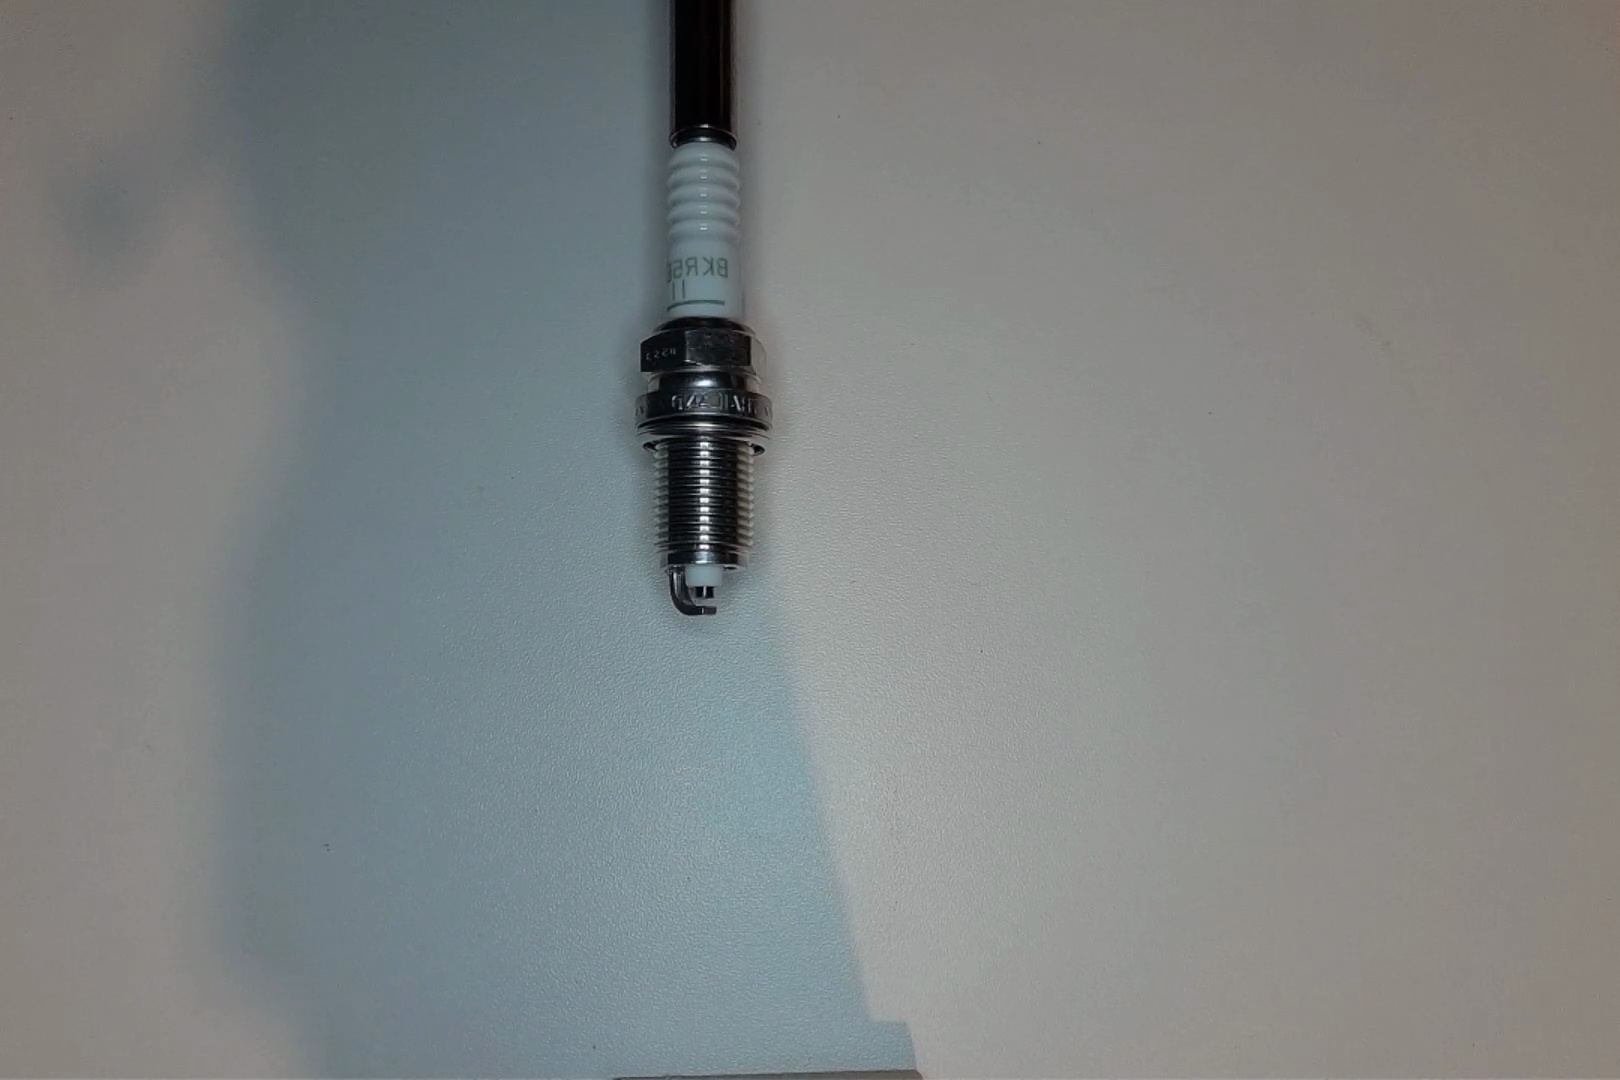
Label: normal